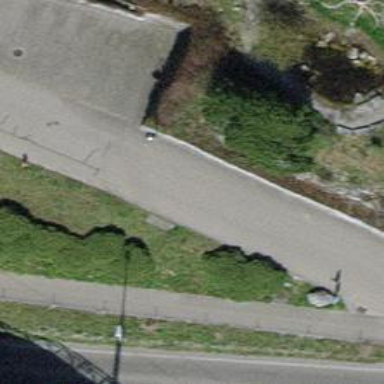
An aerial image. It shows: Residential road without sidewalk.